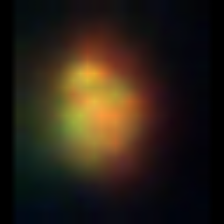
Taxon: NanoPlankton
Group: Other